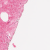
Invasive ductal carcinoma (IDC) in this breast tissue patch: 0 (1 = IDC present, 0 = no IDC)